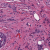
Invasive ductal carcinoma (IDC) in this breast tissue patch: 1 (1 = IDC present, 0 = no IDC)